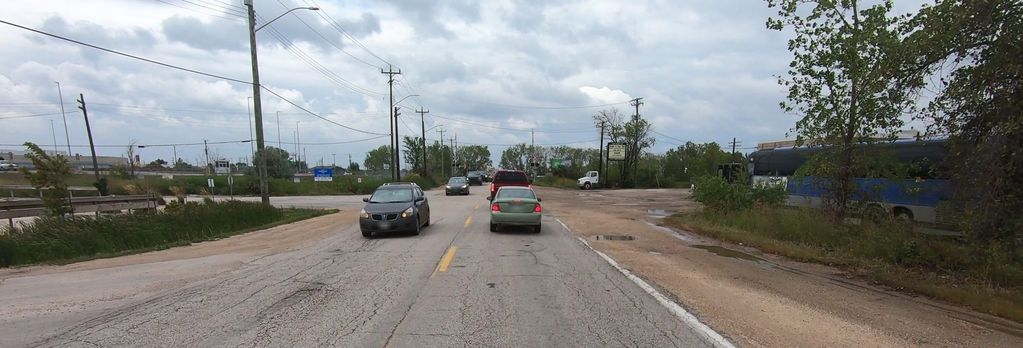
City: winnipeg